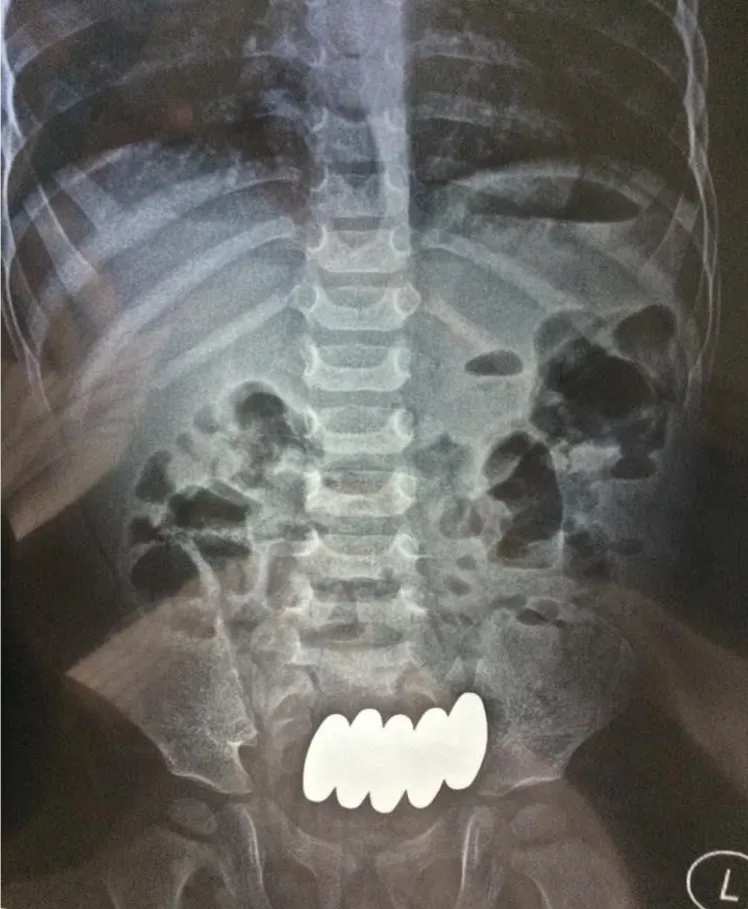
An erect abdominal X-ray showing five bullet shaped magnets in the lower abdomen with no air-fluid levels or air under the diaphragm.
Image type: radiology (x_ray)